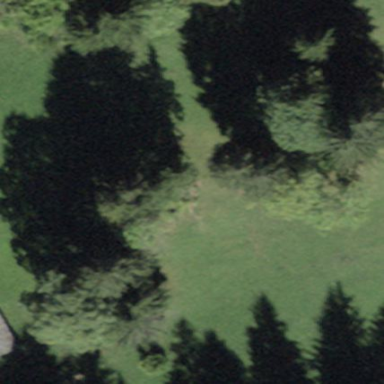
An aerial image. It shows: Forest area.